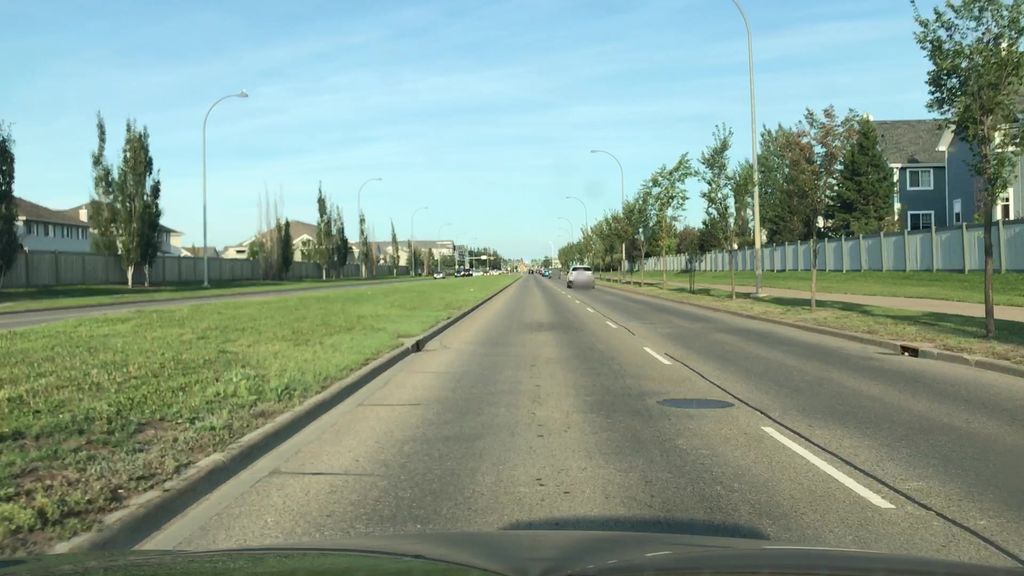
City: edmonton